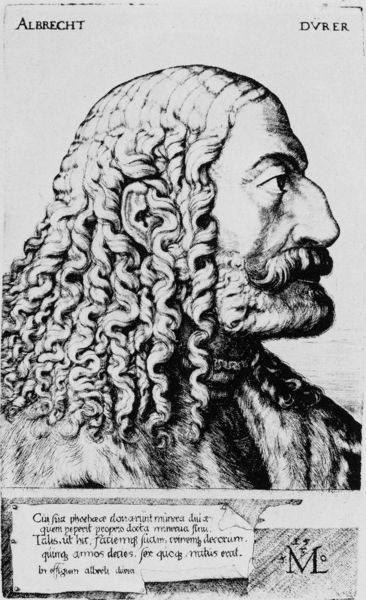
Titel: Bildnis des Albrecht Dürer im Alter von 56
Künstler: Melchior Lorch
Institution: (Seriendruck)
Schlagwörter: kopf, mann, schatten, weiß, frisur, grau, haar, licht, nase, ohr, profil, schwarz, stirn, zeichnung, blick, alt, bart, schnurrbart, augen, gesicht, kragen, pelz, rahmen, vollbart, bildnis, herr, portrait, porträt, signatur, auge, haare, mantel, blatt, kinn, locke, locken, rechts, fell, schrift, grafik, graphik, schnäuzer, ernst, inschrift, brauen, seitenansicht, rüschen, schnauzer, selbstporträt, unterschrift, kohle, druck, druckgrafik, schraffur, radierung, stich, lockig, seite, schwarzweiß, text, buchstaben, bleistift, pupille, buchdruck, pelzkragen, selbstportrait, männlich, dürer, oberlippenbart, kommentar, kopfstudie, kupferstich, lockenkopf, platt, korkenzieherlocken, profilansicht, schauzer, latein, lateinisch, italienisch, selbstproträt, albrecht, albrecht dürer, hackennase, lockiges haar, asterix, gelockt, unleserlich, zeinung, porfil, seltsam, oberkopf, obelix, m, gallier, ml, portrait dürer, veringetorix